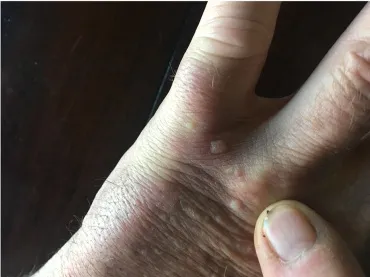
A-d: Photos of the external presenting appearance of skin abnormalities on the left forearm and hand: Fig. Fig. 1c and d: there are some subtle irregular papules on the dorsum of the left hand without discoloration (1d), without digital nail pitting or clubbing (1c).
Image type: medical_photograph (skin_photograph)